【题型】填空题　【知识点】立体几何　【难度】easy
如图，一个立在水平地面上的圆锥形物体的母线长为2，一只小虫从圆锥的底面圆上的点$P$出发，绕圆锥表面爬行一周后回到点$P$处，若该小虫爬行的最短路程为$2\sqrt{3}$，则圆锥底面圆的半径等于\underline{\quad\quad}.

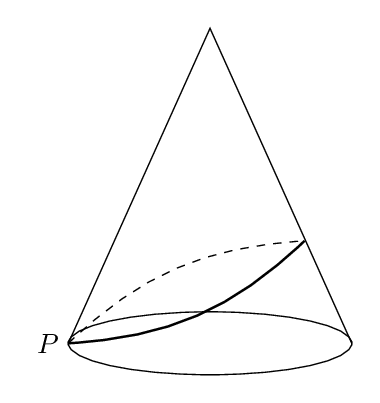
【解答】
\noindent \textbf{【答案】} $\dfrac{2}{3}$

\noindent \textbf{【分析】} 先根据圆锥侧面展开图得：$AB$为小虫爬行的最短路径；再根据弧长公式可得$\overset{\frown}{AB}=\dfrac{4\pi}{3}$；最后根据底面圆周长等于$\overset{\frown}{AB}$的长度即可得出答案.

\noindent \textbf{【详解】} 把圆锥侧面沿母线$OA$展开成如图所示的扇形，则$AB$为小虫爬行的最短路径.

\noindent 依题意：小虫爬行的最短路程为$|AB|=2\sqrt{3}$.

\noindent 因为母线长$OA=OB=2$，

\noindent 所以在$\triangle AOB$中$\angle AOB=\dfrac{2\pi}{3}$.

\noindent 则由弧长公式得：$\overset{\frown}{AB}=\dfrac{2\pi}{3}\times 2=\dfrac{4\pi}{3}$.

\noindent 设圆锥底面圆的半径为$r$.

\noindent 则$2\pi r=\dfrac{4\pi}{3}$，解得$r=\dfrac{2}{3}$

\noindent 故答案为：$\dfrac{2}{3}$
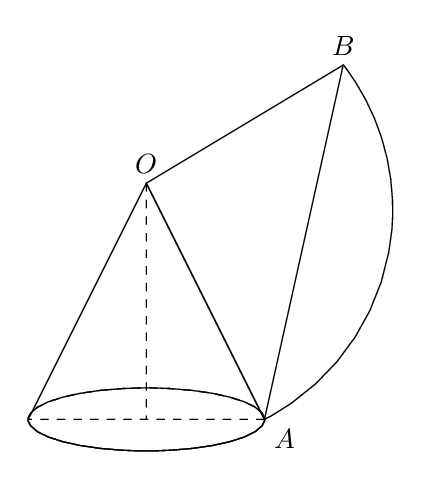